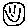
Label: smiley face